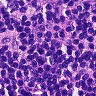
Metastatic tissue present: no